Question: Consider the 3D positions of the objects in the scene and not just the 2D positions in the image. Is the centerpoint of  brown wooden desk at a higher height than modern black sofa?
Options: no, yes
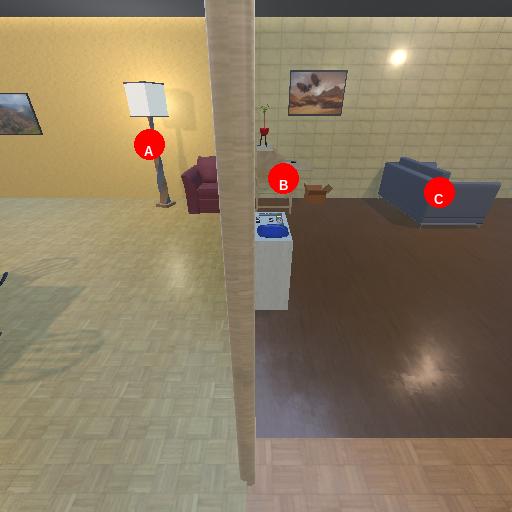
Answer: no